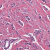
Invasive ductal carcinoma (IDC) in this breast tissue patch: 1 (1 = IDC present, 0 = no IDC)